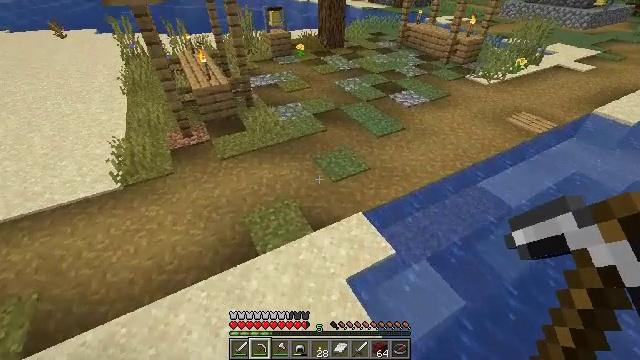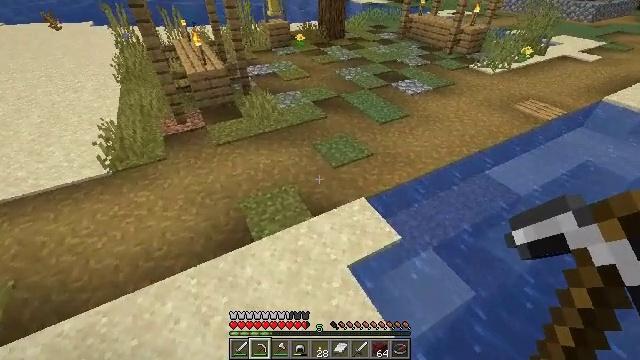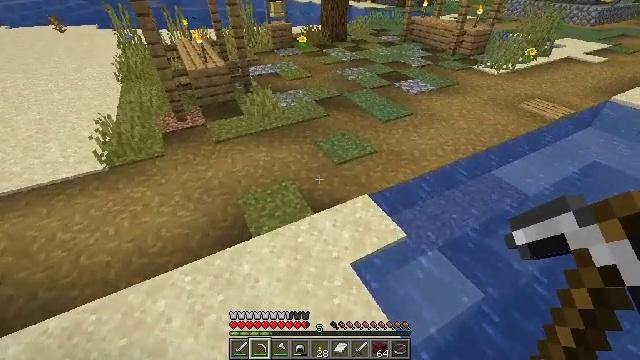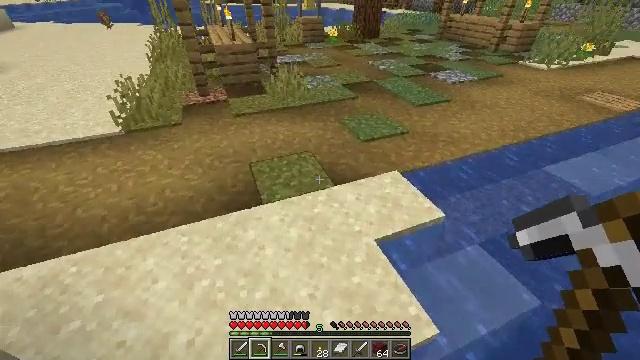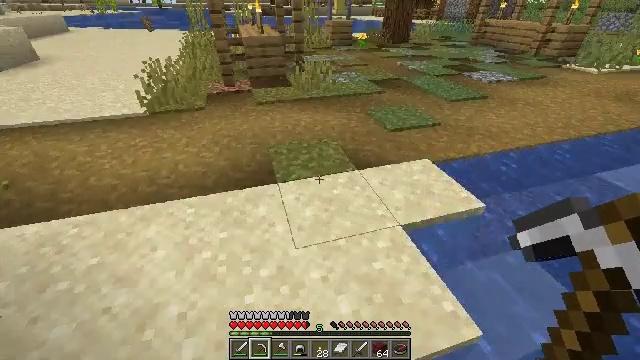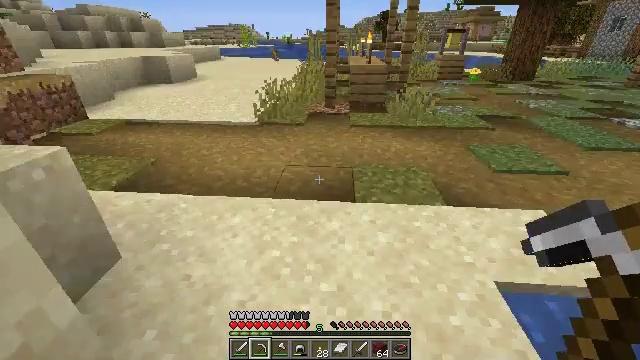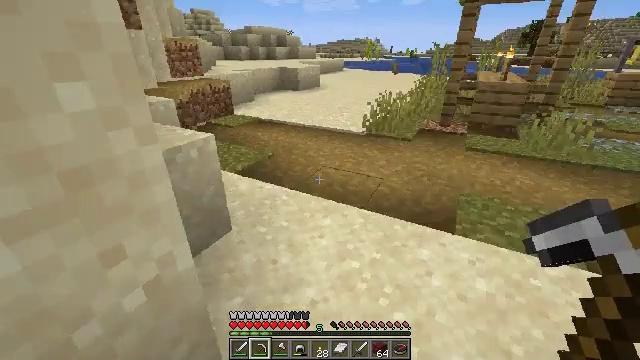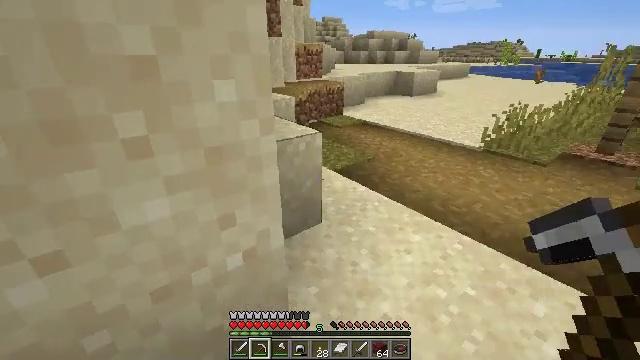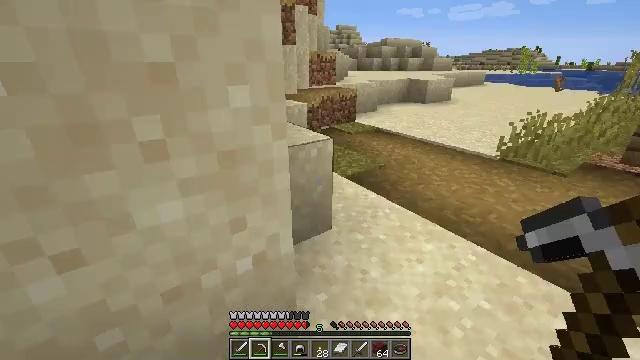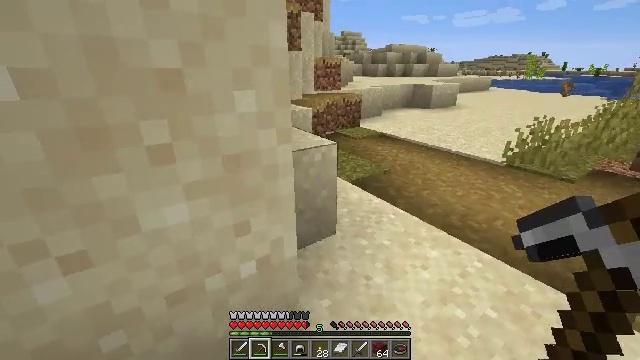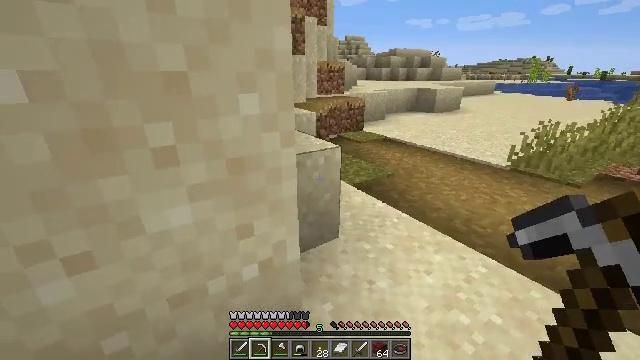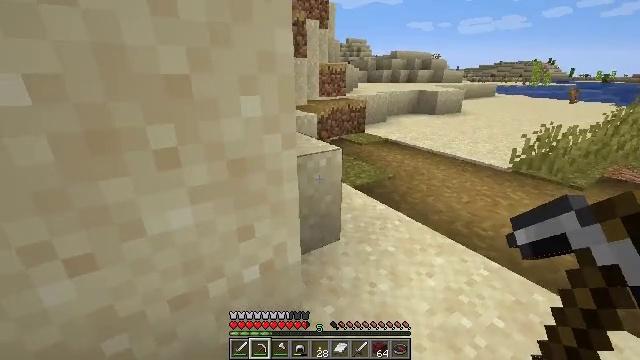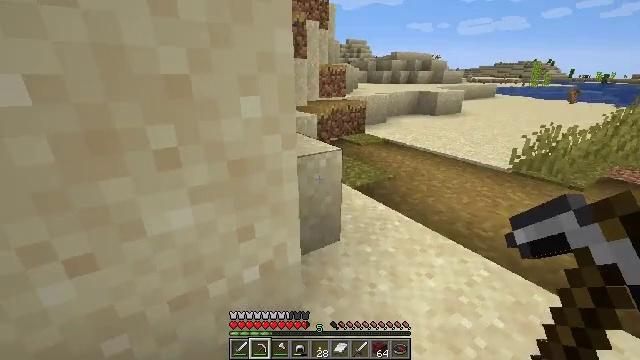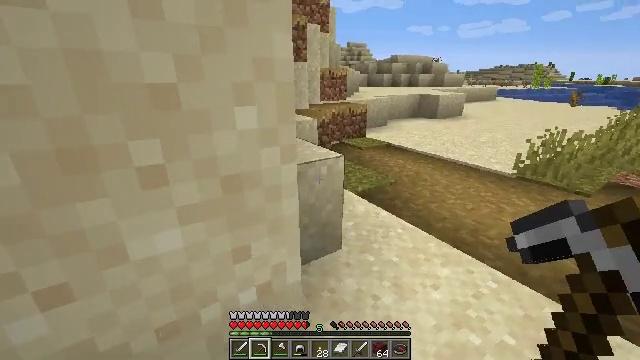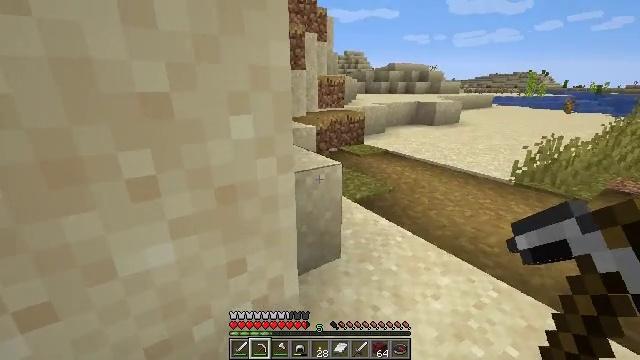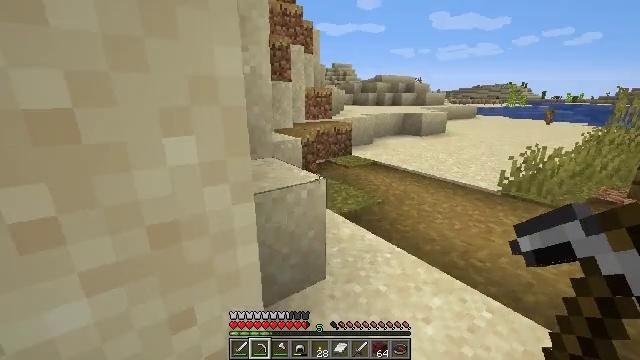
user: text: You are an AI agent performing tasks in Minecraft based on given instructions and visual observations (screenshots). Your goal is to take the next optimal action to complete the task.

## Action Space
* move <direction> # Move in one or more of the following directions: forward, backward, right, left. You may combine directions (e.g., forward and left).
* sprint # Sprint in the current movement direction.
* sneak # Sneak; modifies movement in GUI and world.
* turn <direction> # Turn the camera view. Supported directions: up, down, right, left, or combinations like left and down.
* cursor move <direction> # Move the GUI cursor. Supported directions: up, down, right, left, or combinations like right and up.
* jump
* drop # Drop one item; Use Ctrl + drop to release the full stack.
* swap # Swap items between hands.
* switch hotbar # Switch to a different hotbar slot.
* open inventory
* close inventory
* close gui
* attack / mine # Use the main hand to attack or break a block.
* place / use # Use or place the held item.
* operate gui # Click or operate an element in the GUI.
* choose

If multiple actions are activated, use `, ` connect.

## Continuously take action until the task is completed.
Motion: motion action
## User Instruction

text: Get smooth stone for building.
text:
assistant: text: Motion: no_op
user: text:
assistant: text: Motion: turn up
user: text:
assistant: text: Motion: turn left and up
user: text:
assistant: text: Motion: turn left and up
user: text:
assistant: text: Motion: turn left and up
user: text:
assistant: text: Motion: turn left and up
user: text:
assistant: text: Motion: turn left
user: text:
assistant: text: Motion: turn left and up
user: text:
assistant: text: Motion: turn left and up
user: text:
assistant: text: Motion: no_op
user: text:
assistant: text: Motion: no_op
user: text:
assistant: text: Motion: no_op
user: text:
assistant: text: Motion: move forward
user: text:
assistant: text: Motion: move forward and move right, turn up
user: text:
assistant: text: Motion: move forward and move right, turn right and up
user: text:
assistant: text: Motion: move forward and move right, turn right and up
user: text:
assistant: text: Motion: move forward and move right, turn right and up
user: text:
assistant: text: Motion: move forward and move right, turn right and up
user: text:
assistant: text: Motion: move forward, turn right
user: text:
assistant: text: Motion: move forward, turn right
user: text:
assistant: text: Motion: move forward
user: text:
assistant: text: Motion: move forward
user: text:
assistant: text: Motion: move forward
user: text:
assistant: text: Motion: move forward
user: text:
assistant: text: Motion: move forward
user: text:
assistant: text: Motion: move forward
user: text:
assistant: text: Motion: move forward
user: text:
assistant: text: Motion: move forward
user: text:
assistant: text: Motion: move forward
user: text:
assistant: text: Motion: move forward